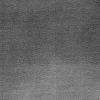
Atmospheric dust classification: dusty